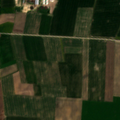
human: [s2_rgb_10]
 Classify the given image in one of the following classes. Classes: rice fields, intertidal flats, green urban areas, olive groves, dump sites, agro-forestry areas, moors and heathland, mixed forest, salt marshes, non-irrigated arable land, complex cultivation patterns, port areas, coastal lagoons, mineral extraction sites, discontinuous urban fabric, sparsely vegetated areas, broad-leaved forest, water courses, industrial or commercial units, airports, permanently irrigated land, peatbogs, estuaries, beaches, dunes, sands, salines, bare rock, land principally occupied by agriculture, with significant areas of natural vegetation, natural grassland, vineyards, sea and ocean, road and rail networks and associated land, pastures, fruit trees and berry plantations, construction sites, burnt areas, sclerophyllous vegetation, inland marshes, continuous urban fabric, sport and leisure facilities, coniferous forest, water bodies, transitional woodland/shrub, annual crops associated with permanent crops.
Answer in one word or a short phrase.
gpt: discontinuous urban fabric, non-irrigated arable land, complex cultivation patterns